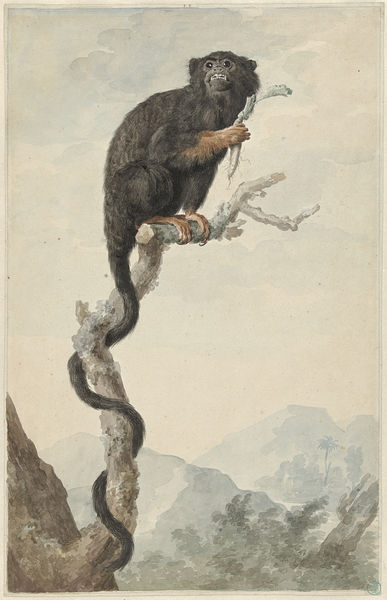
Titel: Roodhand Tamarin
Künstler: Jacob Perkois
Standort: Amsterdam
Institution: Rijksmuseum
Schlagwörter: blue, white, black, old, picture, brown, hand, wood, cloud, clouds, food, man, sky, tree, background, hills, landscape, mountain, mountains, nature, trees, eyes, feet, forest, black and white, color, fur, mouth, tail, valley, ancient, leaves, trunk, history, art, ground, animal, eye, monkey, ape, colour, mammal, eating, mist, branch, dead tree, exotic, stealing, evil, weapon, root, perched, l, teeth, tree branch, chimp, claw, vintage, carrot, beet, scowling, sorry, long tail, problem, 원숭이가 나무 위에 있다, 원숭이가 무언가를 들고있다, 원숭이의 꼬리가 나무를 감싸고있다